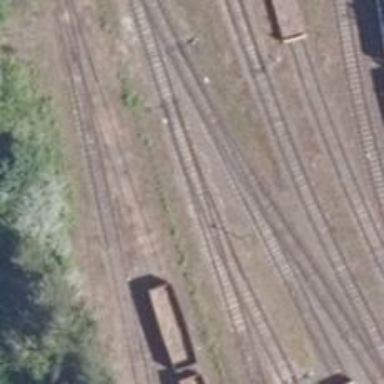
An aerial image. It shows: Railway switch.